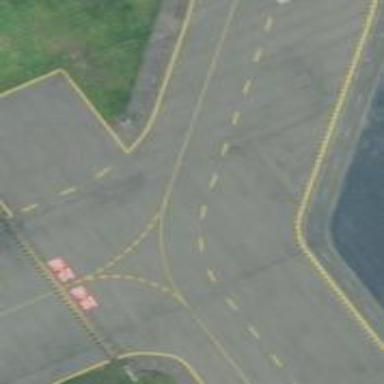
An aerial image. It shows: View of taxiway at the airport.